Question: I recognize that this question has been asked in various forms before, but none of them that I have read quite give me what I need.
Question: Given the model below, and only knowing the client ID, how can I get a List that consists of the Uid of each activity that the client is permitted to perform?

I start with code something like the code below, but don't know where to go from there. I assume that it has something to do with a select statement - but my ignorance of LINQ is overwhelming me :)
'''
public List<string> GetClientAndPermittedActivities ( int clientId )
{
var permittedActivities = ReadAllRaw()
.Where(c => c.Id == clientId)
.Include("ClientType")
.Include("Role")
.Include("PermittedActivities")
.Include("Activities");
}
internal IQueryable<TE> ReadAllRaw ()
{
return base.ReadAll();
}
// READ (ALL)
internal IQueryable<T> ReadAll ()
{
return DbSet;
}
private void SetContext ( DbContext context )
{
this.Context = context;
this.DbSet = Context.Set<T>();
}
'''
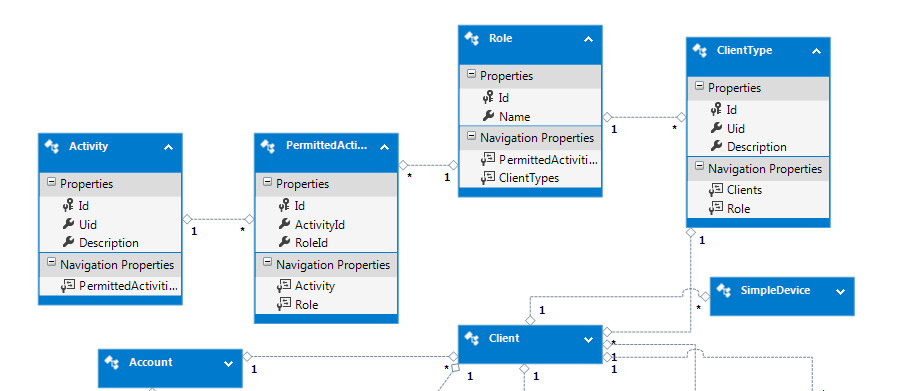
Answer: Your method can looks like this:
'''
public List<string> GetClientAndPermittedActivities(int clientId)
{
return ReadAllRaw()
.Where(c => c.Id == clientId)
.SelectMany(
ct => ct.ClientType
.Role
.PermittedActivities,
(s, c) => c.Uid
)
.ToList();
}
'''